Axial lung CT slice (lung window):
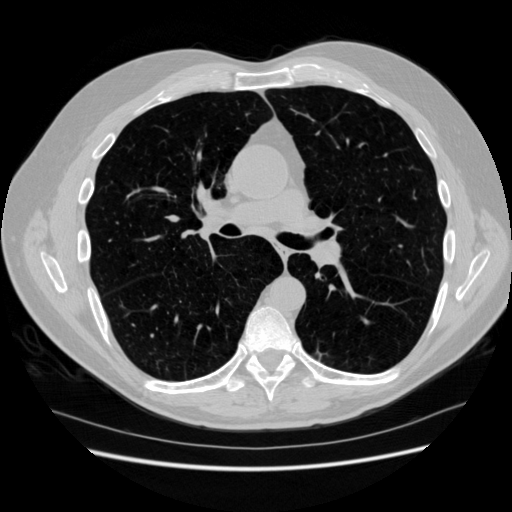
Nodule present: no